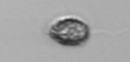
Label: Pseudochattonella_farcimen